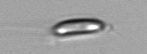
Label: Chrysochromulina